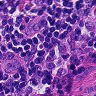
Metastatic tissue present: no